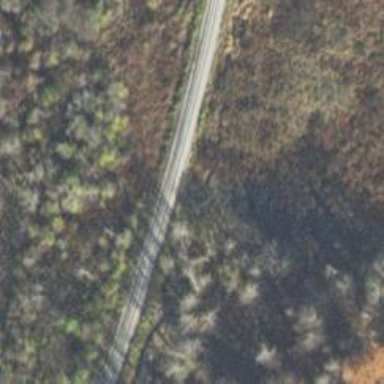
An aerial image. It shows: Railway track.